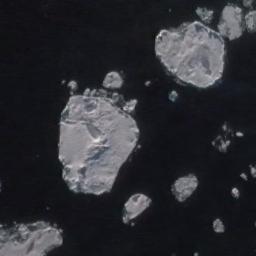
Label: sea_ice